Field crop: maize
Growth stage: 2
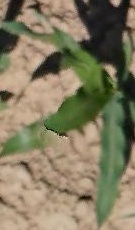
Species: maize